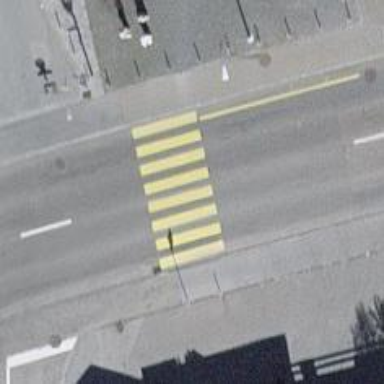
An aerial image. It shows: Uncontrolled zebra crossing on the road.